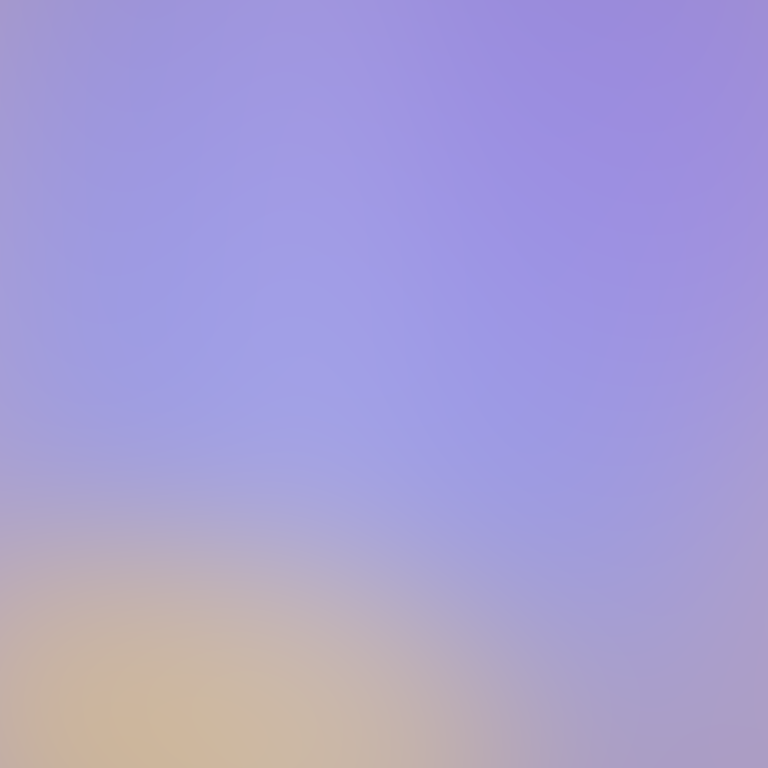
Abstract light effect, smooth gradient from soft lavender to warm beige, serene atmosphere, diffuse glow, no room, no furniture, no objects.